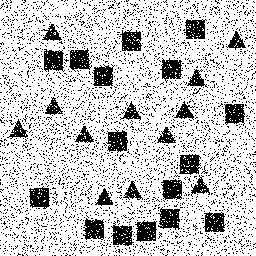
Squares: 16
Triangles: 12
Stars: 0
Total shapes: 28